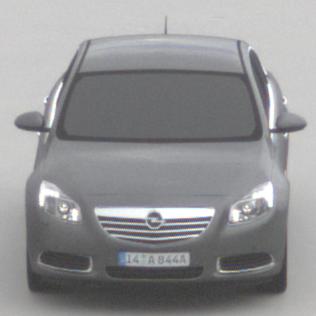
Make: Opel
Model: Insignia 1.6
Detailed model: Insignia (A) Notch Back
Model produced from: 2008/11
Model produced until: 2008/12
Doors: 4
Color: gray
Road condition: dry road
Daytime: midday
Contrast: low contrast